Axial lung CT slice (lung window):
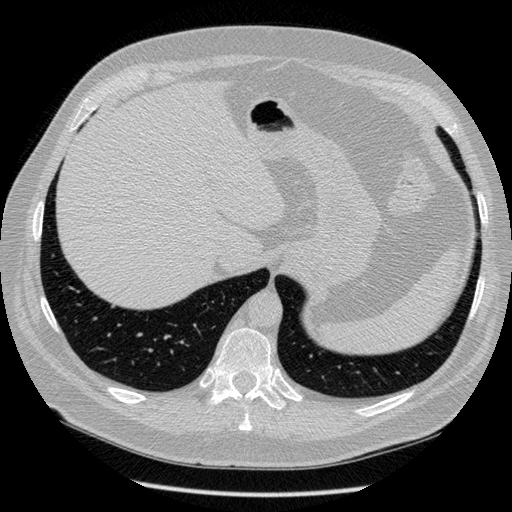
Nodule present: no